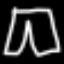
Label: pants